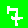
Digit: 7